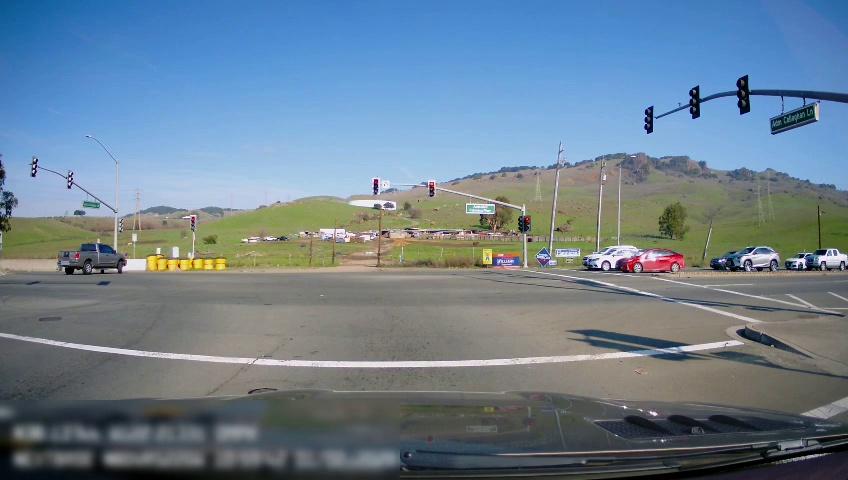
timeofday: Day
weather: Sunny
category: Drivable Space
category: Vehicles | SUV
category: Vehicles | Car
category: Vehicles | SUV
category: Vehicles | Car
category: Vehicles | Car
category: Vehicles | Car
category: Vehicles | Truck
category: Vehicles | Truck
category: Lanes | Opposite Lane
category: Traffic | Lights
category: Traffic | Lights
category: Traffic | Lights
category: Traffic | Lights
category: Traffic | Lights
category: Traffic | Lights
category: Traffic | Lights
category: Traffic | Signs
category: Traffic | Lights
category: Traffic | Lights
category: Traffic | Signs
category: Traffic | Lights
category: Traffic | Lights
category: Traffic | Signs